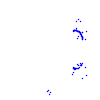
Particle: kaon